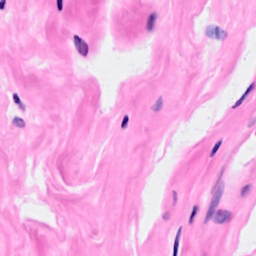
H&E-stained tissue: Breast